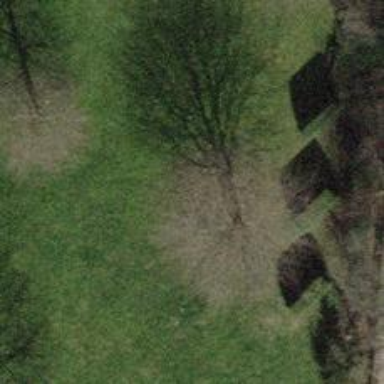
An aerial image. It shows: Single tag "natural: tree."